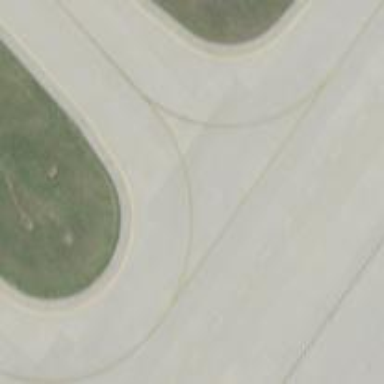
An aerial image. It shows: View of taxiway at the airport.